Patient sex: F
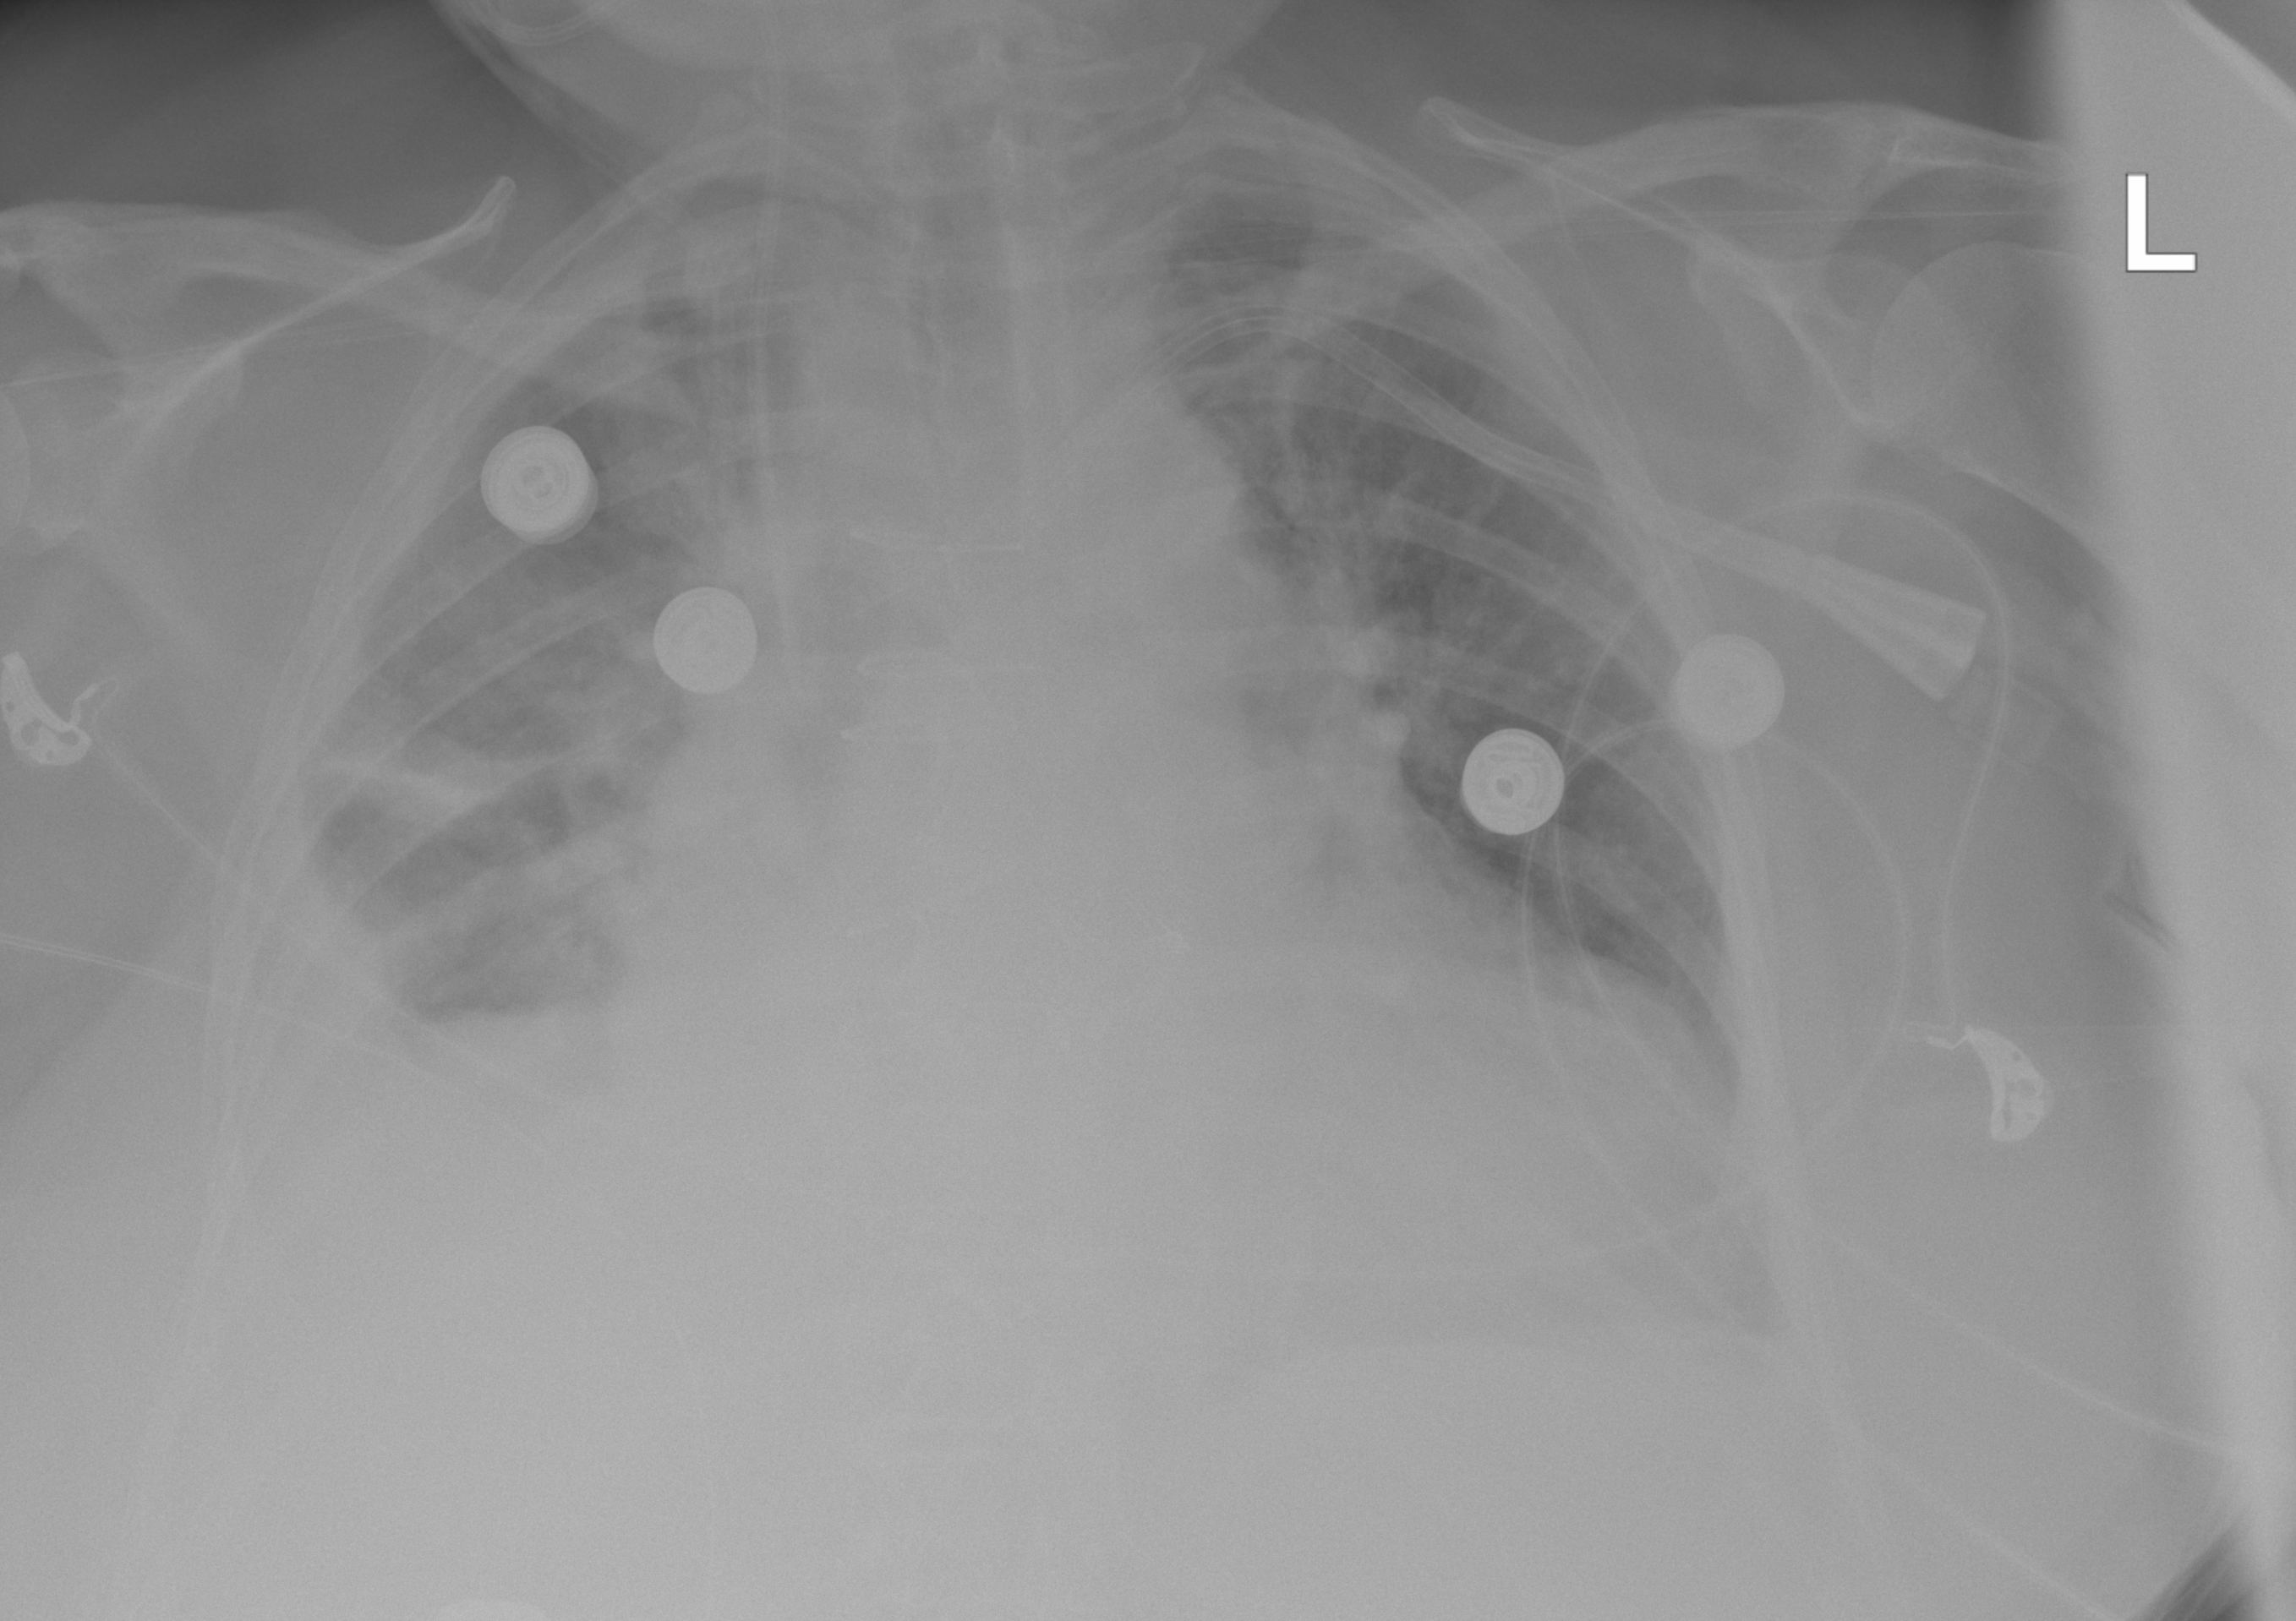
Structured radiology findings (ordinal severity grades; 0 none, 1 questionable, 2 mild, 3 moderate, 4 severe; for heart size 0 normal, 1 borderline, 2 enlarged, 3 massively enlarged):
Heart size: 2
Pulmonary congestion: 2
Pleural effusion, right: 3
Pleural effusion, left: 0
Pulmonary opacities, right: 2
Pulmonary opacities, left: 1
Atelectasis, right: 2
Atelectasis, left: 1